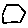
Label: hexagon